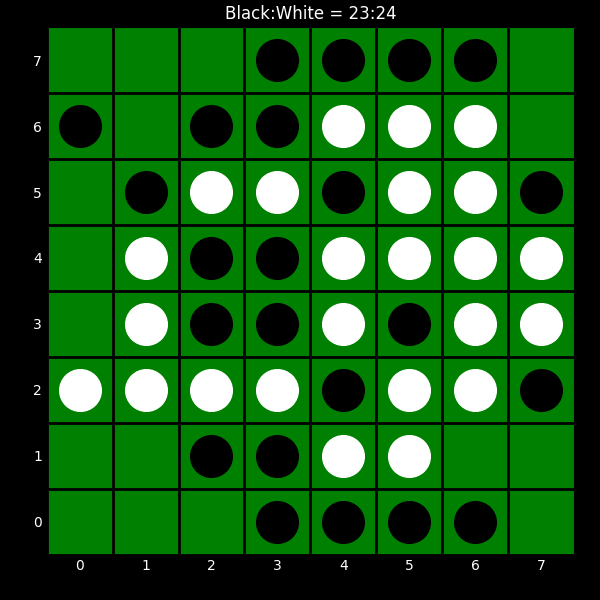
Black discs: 23
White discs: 24